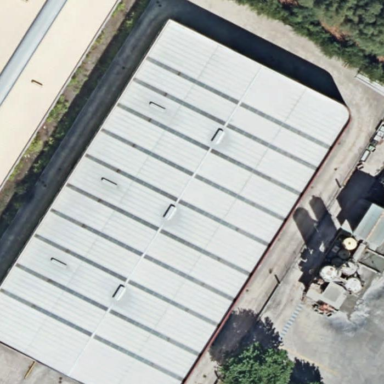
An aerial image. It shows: Warehouse.